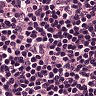
Metastatic tissue present: no